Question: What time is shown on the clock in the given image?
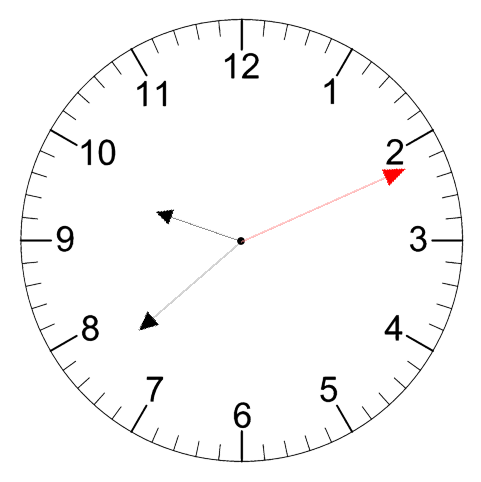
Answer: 09:38:11